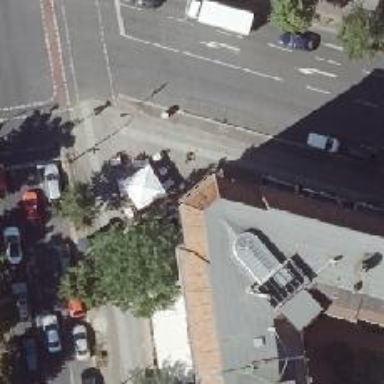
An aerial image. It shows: Restaurant.